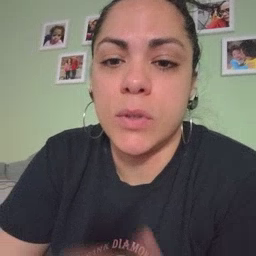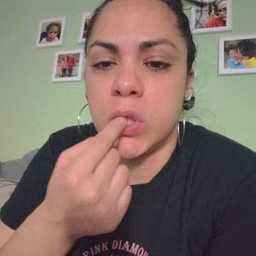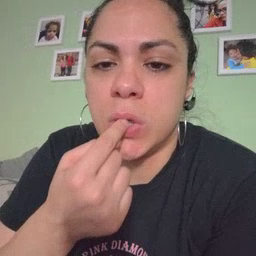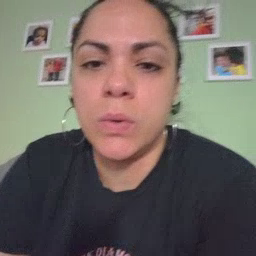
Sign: tooth